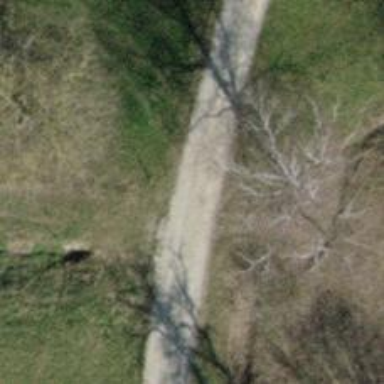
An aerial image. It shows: Track road with grade3 tracktype.